Question: On the same Activity, I have three cards, each with an ImageButton and an ImageView that look like this:

When the camera button is pressed, I'd like the camera to take a picture and assign the image taken to that particular ImageView.
What I have so far is this:
I created an OnTouchEventListener for each button like so:
'''
ImageButton camera1 = (ImageButton) findViewById(R.id.camera_button1);
camera1.setOnTouchListener(new View.OnTouchListener() {
@Override
public boolean onTouch(View v, MotionEvent event) {
switch (event.getAction()) {
case MotionEvent.ACTION_DOWN:
// action started modify alpha
v.setAlpha((float)0.5);
break;
case MotionEvent.ACTION_UP:
// touch ended modify alpha back
// Toast.makeText(context, "Touch ended", Toast.LENGTH_SHORT).show();
v.setAlpha((float)1.0);
// create Intent to take a picture and return control to the calling application
Intent intent = new Intent(MediaStore.ACTION_IMAGE_CAPTURE);
//intent.putExtra("imageViewName", "front");
//bundle.putString("camera1", "front");
Bundle bundle = new Bundle();
bundle.putString("camera1", "front");
// start the image capture Intent
startActivityForResult(intent, CAPTURE_IMAGE_ACTIVITY_REQUEST_CODE);
break;
default:
break;
}
return false;
}
});
'''
Neither, using intent.putExtra("test", "test"); or intent.putExtra(bundle) work. My reasoning behind adding a string to each intent is to be able to use that string as a flag and in:
'''
@Override
protected void onActivityResult(int requestCode, int resultCode, Intent data) {
if (requestCode == CAPTURE_IMAGE_ACTIVITY_REQUEST_CODE) {
if (resultCode == RESULT_OK) {
Bundle bundle = null;
bundle = getIntent().getExtras();
// Get the bundle and extract strings
String test = bundle.getString("camera1");
// Create a thumbnail
Bitmap thumbnail = (Bitmap) data.getExtras().get("data");
// Detect where to assign the view
switch ((String)data.getExtras().get("imageViewName")) {
case "front":
front.setImageBitmap(thumbnail);
break;
case "message":
message.setImageBitmap(thumbnail);
break;
case "address":
address.setImageBitmap(thumbnail);
break;
case "other1":
other1.setImageBitmap(thumbnail);
break;
case "other2":
other2.setImageBitmap(thumbnail);
break;
case "other3":
other3.setImageBitmap(thumbnail);
break;
default:
break;
}
ByteArrayOutputStream bytes = new ByteArrayOutputStream();
thumbnail.compress(Bitmap.CompressFormat.JPEG, 100, bytes);
File file = new File(Environment.getExternalStorageDirectory()+File.separator + "image.jpg");
try {
file.createNewFile();
FileOutputStream fo = new FileOutputStream(file);
fo.write(bytes.toByteArray());
fo.close();
} catch (IOException e) {
// TODO Auto-generated catch block
e.printStackTrace();
}
} else if (resultCode == RESULT_CANCELED) {
// User cancelled the image capture
} else {
// Image capture failed, advise user
}
}
// Get the return data from the camera
}
'''
try to catch that intent and choose to what ImageView to assign the image pushed from the camera. So basically, I'd like to be able when the user clicks on ImageView1's button to have the image coming back from the camera to attached to that ImageView. How do I handle that?
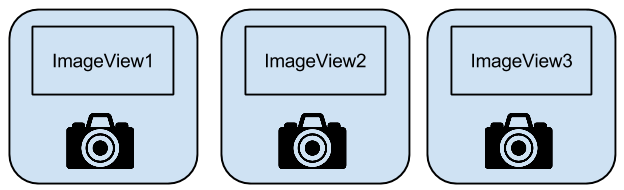
Answer: Pass different constants to your camera activity, like
'''
startActivityForResult(it, REQ_SCAN + imgIndex);
'''
and just catch it in your
'''
@Override
protected void onActivityResult(int request, int result, Intent data) {
switch (request) {
case REQ_SCAN + 0:
case REQ_SCAN + 1:
case REQ_SCAN + 2: break;
imgIndex = request - REQ_SCAN;
}
...
'''
The three different values should uniquely identify your pictures as you requested them.
When firing the camera, create a temp file with a unique name, hand it to the camera and keep the name around.
'''
tmpFl = File.createTempFile(TMP_FILENM, null, context.getExternalCacheDir());
it.putExtra(MediaStore.EXTRA_OUTPUT, Uri.fromFile(tmpFl));
startActivityForResult(it, REQ_SCAN);
mTmpFlNm = tmpFl.getAbsolutePath();
}
'''
And when it comes back in 'onActivityResult()'
'''
case REQ_SCAN: {
if (result == Activity.RESULT_OK) {
try {
tmpFl = new File(mTmpFlNm);
byte[] jpgBuff = UT.file2Bytes(tmpFl));
} finally { if (tmpFl != null) tmpFl.delete(); }
}
break;
'''
just grab the temp file you handed to the cam activity, get it's content (it is a buffer with jpg data) and decompress it to a bitmap (or do other stuff with it - upload, rename, save...).
So, in your case, you would probably play with 3 different file names. OPTION ONE is probably more elegant for your needs.
Good Luck